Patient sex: M
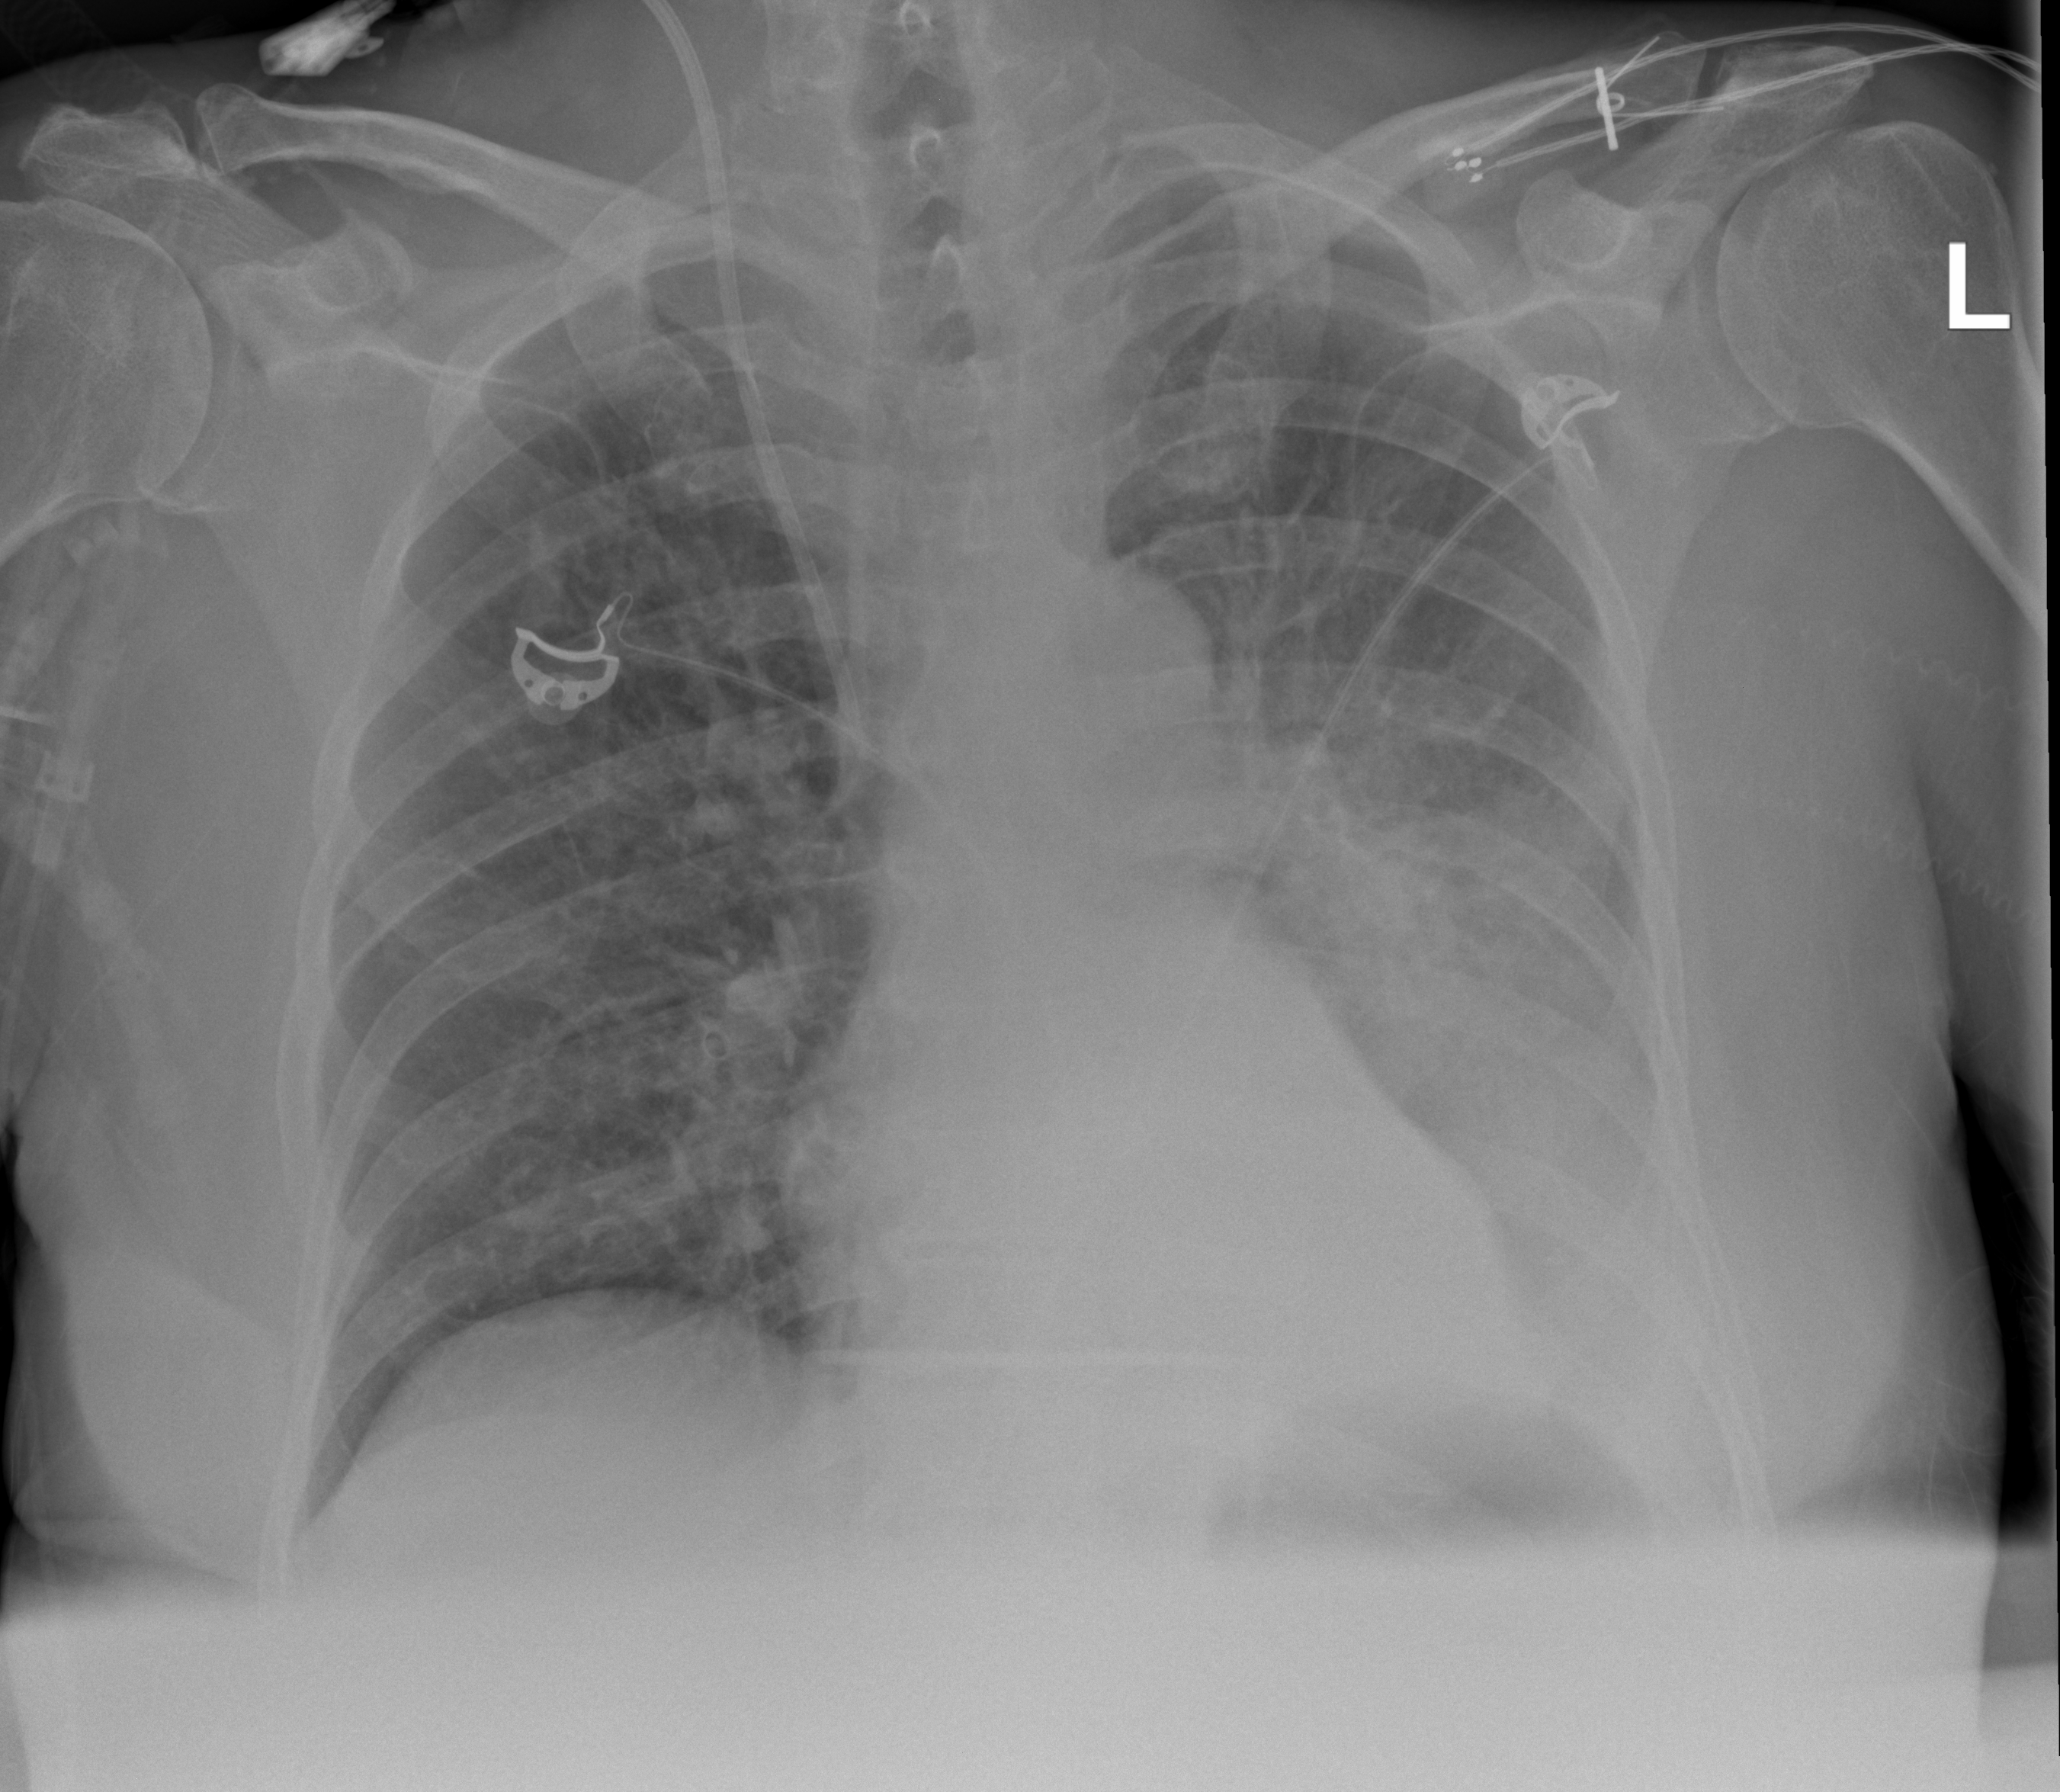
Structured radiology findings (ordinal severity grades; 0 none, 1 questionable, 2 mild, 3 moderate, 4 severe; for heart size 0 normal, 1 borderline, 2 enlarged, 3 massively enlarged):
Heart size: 2
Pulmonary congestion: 2
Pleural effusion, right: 0
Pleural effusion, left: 3
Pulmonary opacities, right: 0
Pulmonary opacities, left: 2
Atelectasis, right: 0
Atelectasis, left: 2